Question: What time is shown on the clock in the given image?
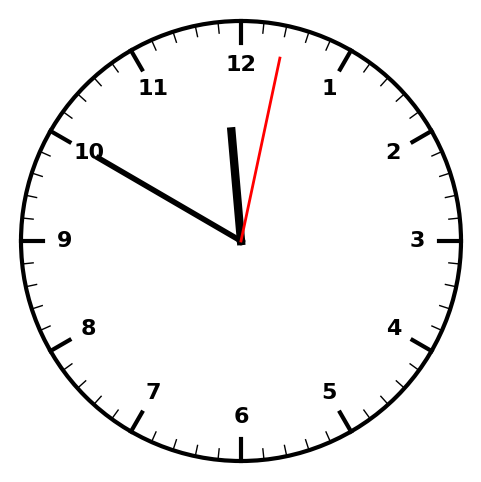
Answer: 11:50:02